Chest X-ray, AP view. Patient: 28 years old, sex M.
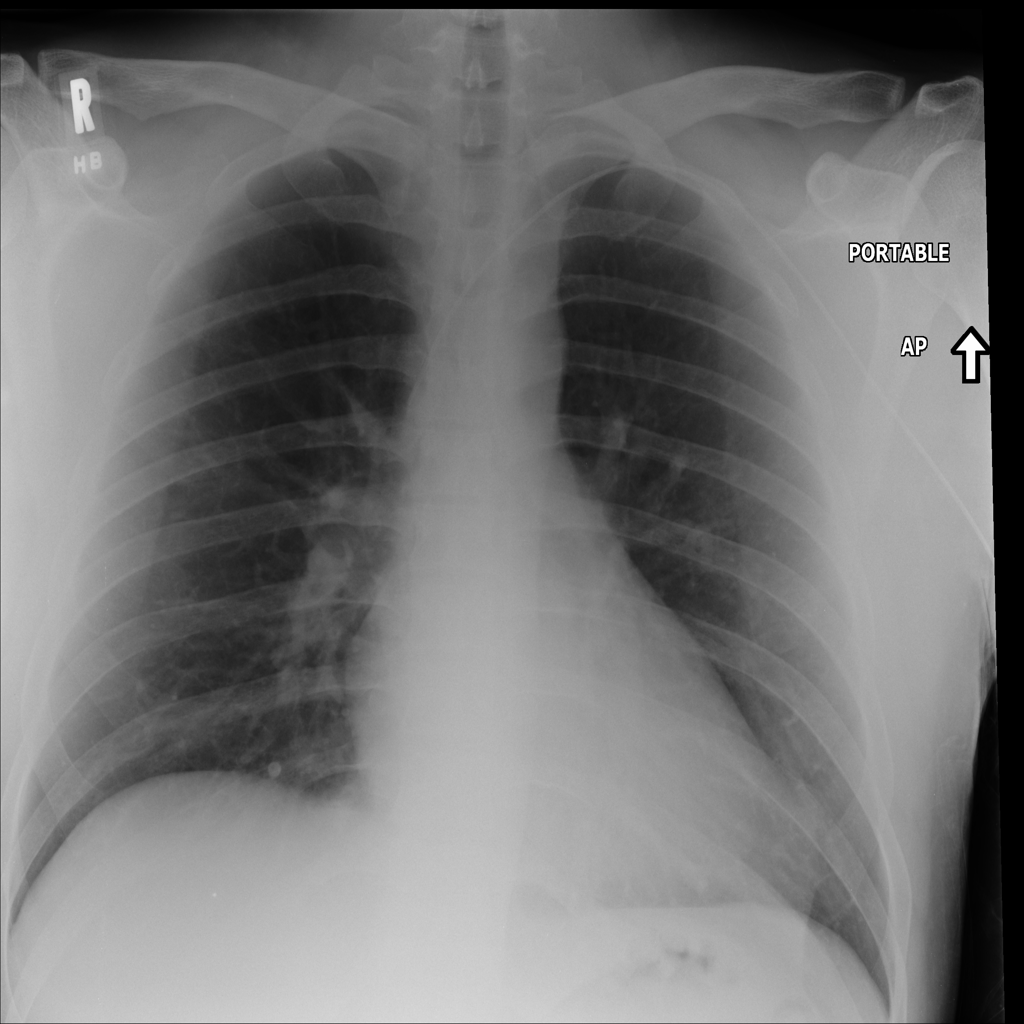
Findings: No Finding